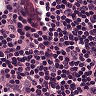
Metastatic tissue present: no